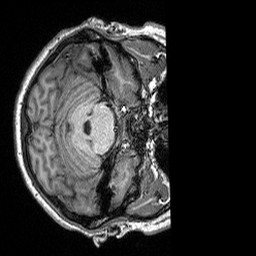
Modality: T1w
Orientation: axial
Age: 20
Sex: female
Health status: healthy
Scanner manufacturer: siemens
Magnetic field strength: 3 T
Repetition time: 2.3 s
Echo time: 0.00298 s